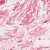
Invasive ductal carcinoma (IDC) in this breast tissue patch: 0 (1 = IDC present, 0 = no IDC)